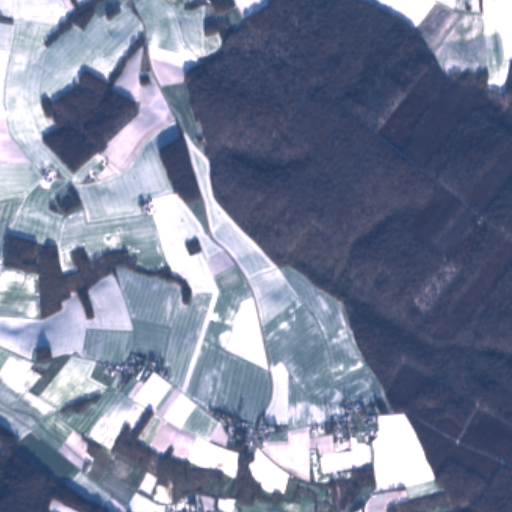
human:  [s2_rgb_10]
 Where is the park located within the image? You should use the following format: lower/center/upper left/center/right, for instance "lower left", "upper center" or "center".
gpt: The park is located in the lower right of the image.
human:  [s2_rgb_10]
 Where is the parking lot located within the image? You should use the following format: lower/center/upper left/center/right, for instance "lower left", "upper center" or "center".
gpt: The parking lot is located in the lower right of the image.
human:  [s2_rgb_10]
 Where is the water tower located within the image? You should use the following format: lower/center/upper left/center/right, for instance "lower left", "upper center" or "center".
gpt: The water tower is located in the lower right of the image.
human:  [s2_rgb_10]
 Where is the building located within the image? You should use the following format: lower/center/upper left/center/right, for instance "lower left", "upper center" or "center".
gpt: There is no building in the image.